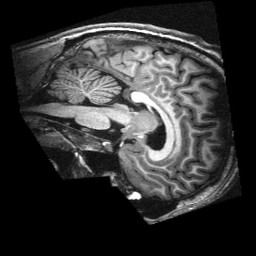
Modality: T1w
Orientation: sagittal
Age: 22
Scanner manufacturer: siemens
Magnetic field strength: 3 T
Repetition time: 2.3 s
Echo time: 0.00336 s